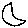
Label: moon